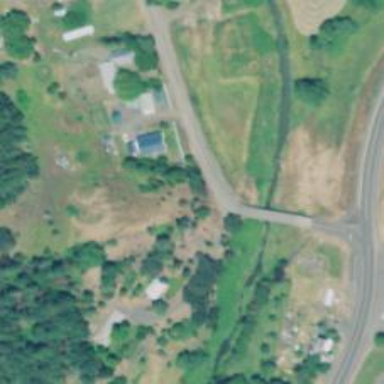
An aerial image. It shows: Tertiary road with bridge.